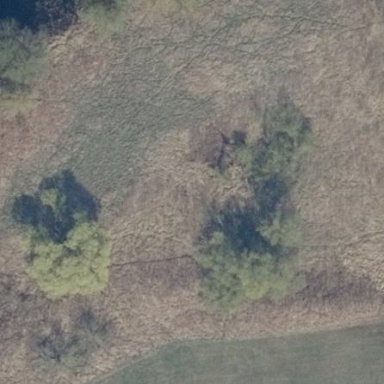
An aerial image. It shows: Area with grass and scrub vegetation.